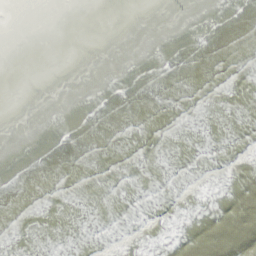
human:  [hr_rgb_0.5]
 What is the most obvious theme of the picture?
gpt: beach